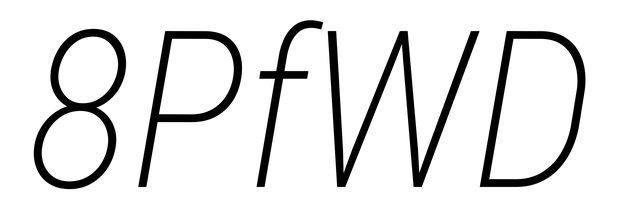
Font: Roboto-Italic_Condensed_ExtraLight_Italic